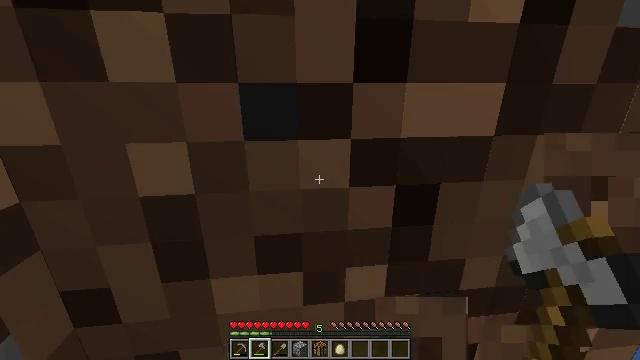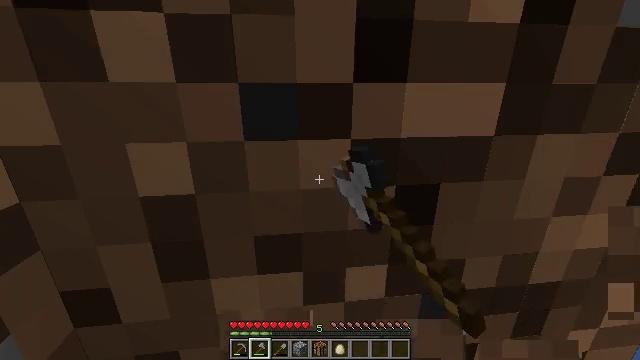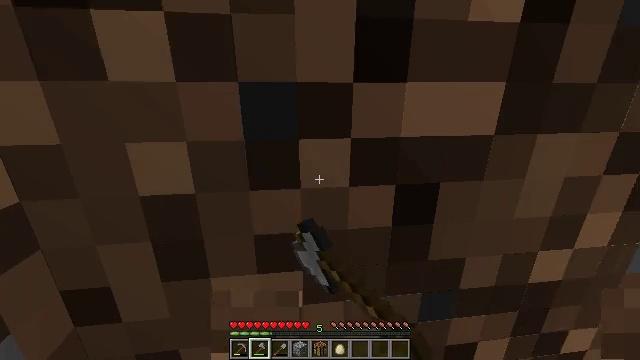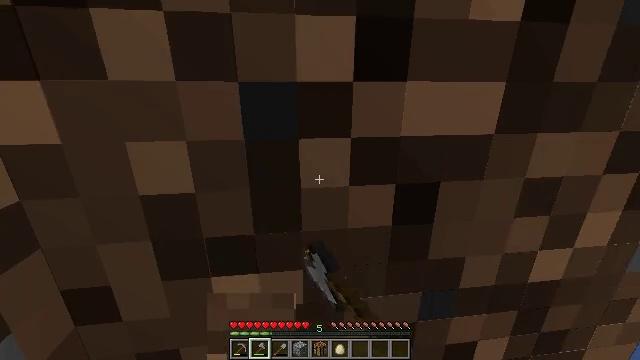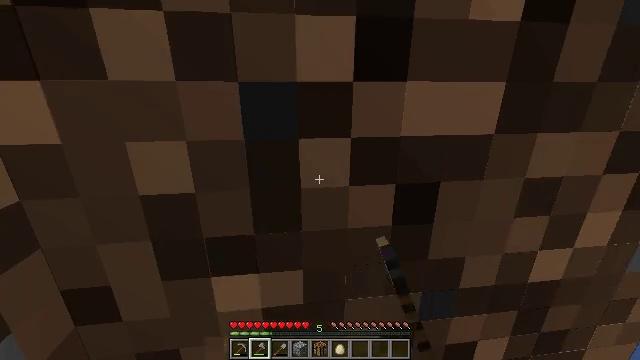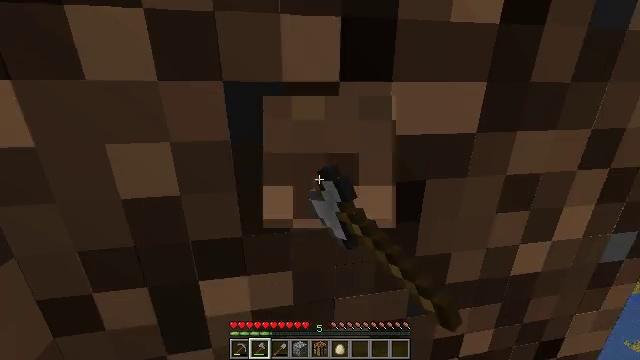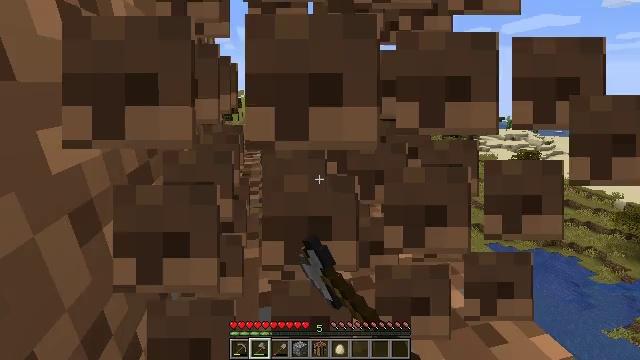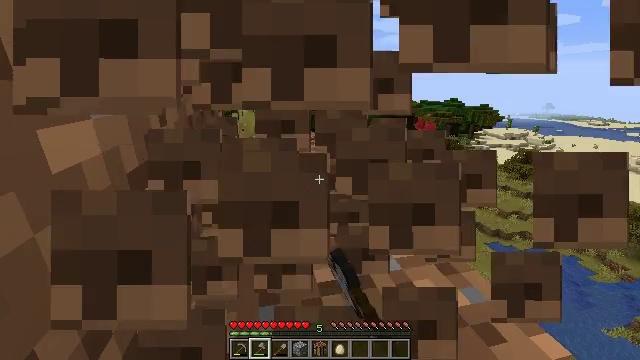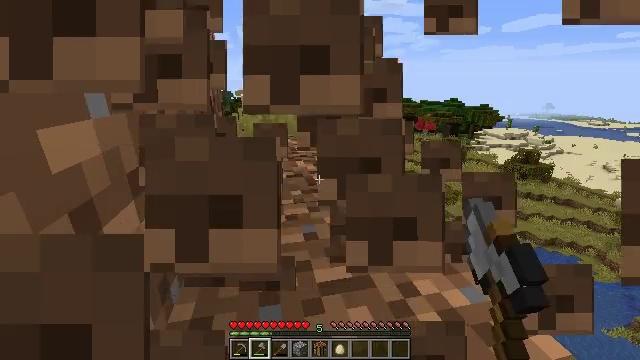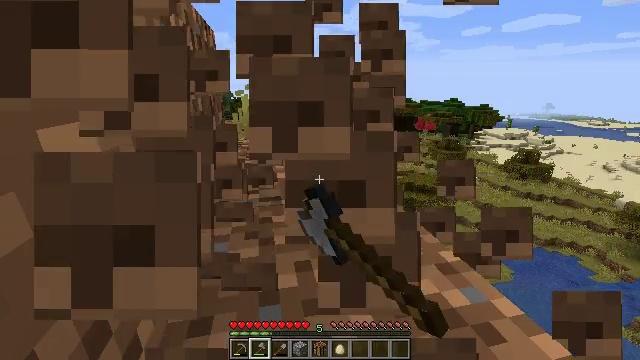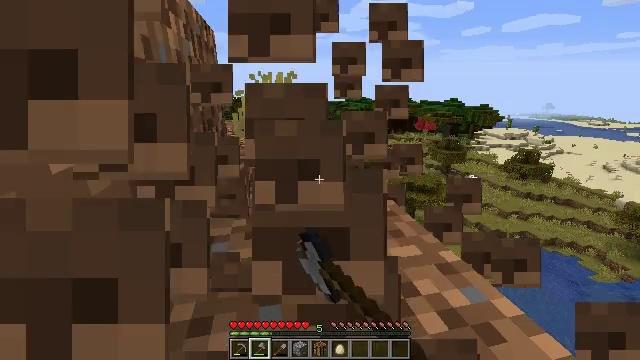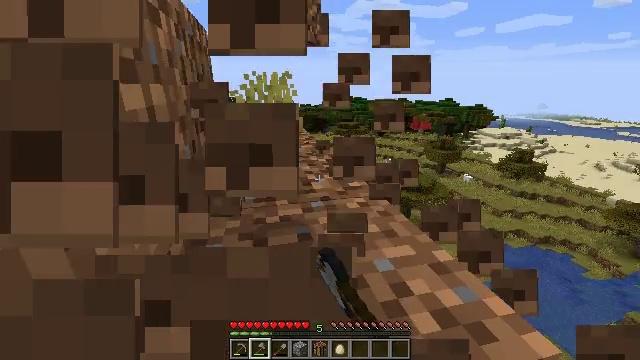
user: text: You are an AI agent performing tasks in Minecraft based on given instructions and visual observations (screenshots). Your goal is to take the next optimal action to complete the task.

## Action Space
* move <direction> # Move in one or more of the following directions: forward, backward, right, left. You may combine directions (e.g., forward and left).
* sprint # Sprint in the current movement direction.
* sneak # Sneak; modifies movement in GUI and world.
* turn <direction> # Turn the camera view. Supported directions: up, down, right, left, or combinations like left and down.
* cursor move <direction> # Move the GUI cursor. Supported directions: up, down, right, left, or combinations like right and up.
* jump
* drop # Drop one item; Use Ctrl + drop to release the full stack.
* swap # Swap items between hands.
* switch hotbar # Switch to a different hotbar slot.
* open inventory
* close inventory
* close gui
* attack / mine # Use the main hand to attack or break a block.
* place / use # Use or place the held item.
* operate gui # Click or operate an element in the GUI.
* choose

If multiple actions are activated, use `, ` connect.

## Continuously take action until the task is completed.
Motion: motion action
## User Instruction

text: Break the coarse dirt block.
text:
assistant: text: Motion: attack / mine
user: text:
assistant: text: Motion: attack / mine
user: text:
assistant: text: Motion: attack / mine
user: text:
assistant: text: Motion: attack / mine
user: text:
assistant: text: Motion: turn right, attack / mine
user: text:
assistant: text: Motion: turn right, attack / mine
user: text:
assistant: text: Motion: attack / mine
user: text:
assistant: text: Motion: attack / mine
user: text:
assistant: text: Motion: attack / mine
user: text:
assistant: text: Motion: attack / mine
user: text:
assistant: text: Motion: move forward, attack / mine
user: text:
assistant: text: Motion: no_op